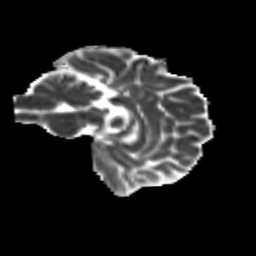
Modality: MD
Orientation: sagittal
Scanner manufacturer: siemens
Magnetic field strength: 3 T
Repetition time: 9.2 s
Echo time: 0.084 s